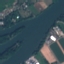
Land use / land cover: River